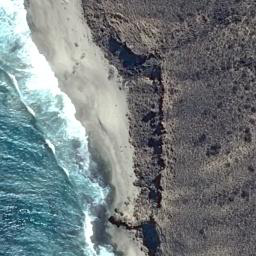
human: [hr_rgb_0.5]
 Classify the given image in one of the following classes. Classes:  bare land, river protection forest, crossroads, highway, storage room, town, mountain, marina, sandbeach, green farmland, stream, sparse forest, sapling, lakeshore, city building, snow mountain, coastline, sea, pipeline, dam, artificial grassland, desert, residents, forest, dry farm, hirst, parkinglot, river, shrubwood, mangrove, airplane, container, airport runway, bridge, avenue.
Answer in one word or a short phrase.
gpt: coastline